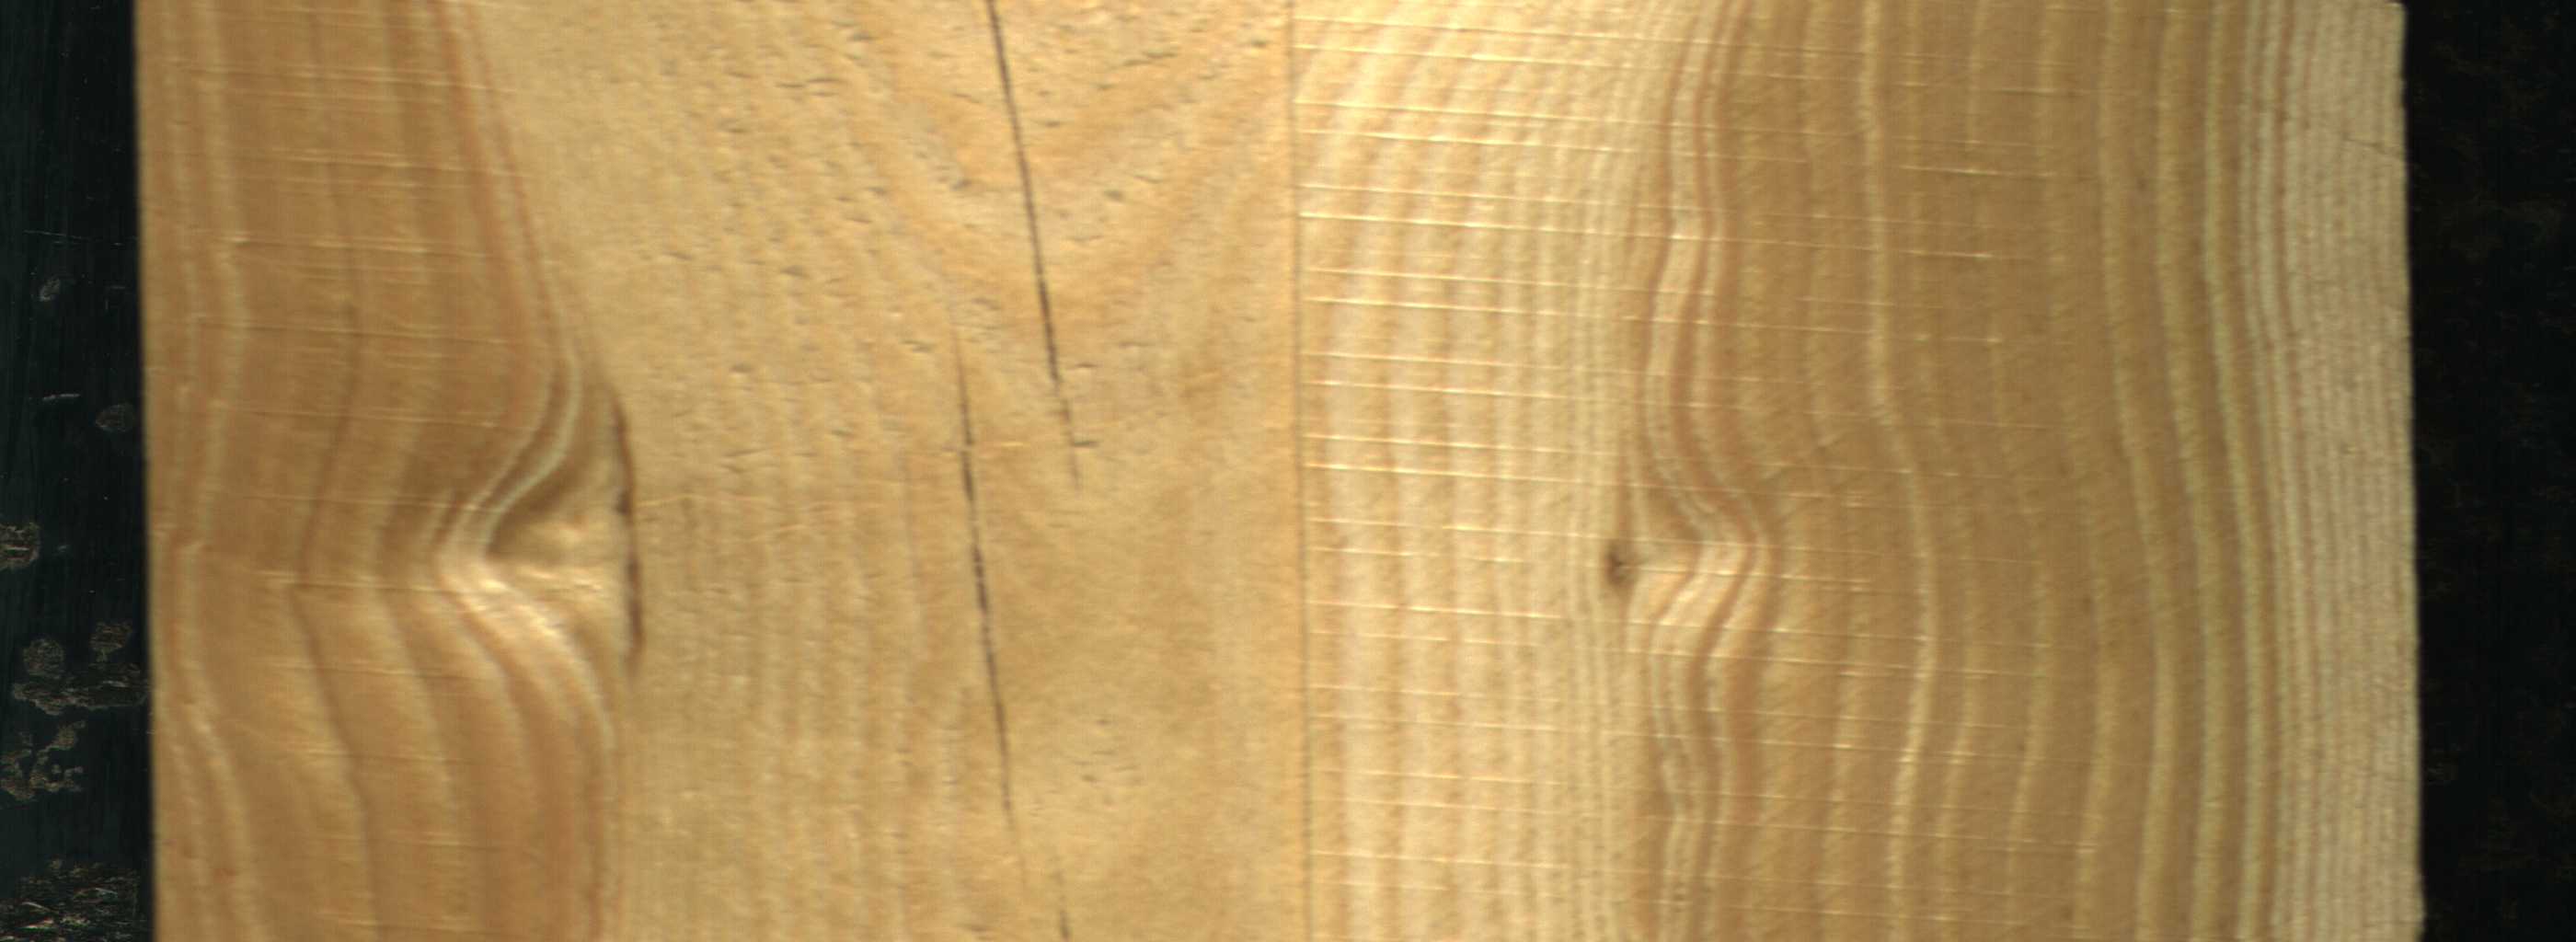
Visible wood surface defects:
resin
Crack
Crack
Live_Knot